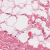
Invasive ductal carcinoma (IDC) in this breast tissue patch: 0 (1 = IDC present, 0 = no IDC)